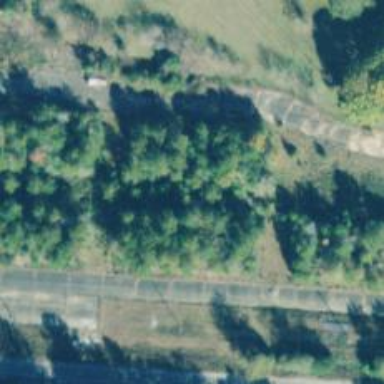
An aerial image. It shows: Disused railway spur line.